Field crop: maize
Growth stage: 1
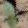
Species: datura